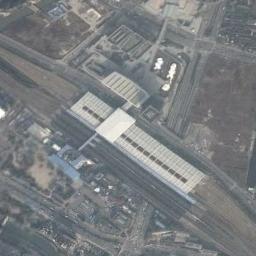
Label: railway_station